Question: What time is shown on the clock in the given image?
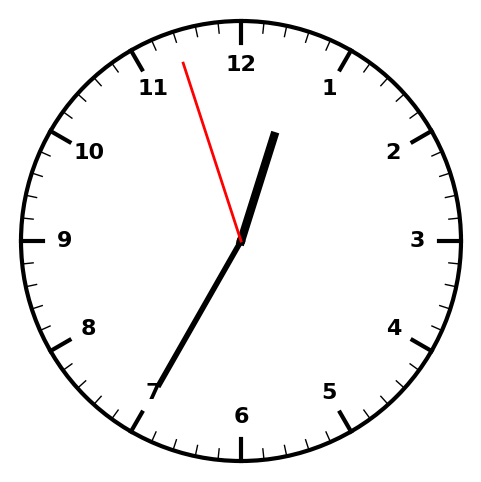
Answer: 12:34:57